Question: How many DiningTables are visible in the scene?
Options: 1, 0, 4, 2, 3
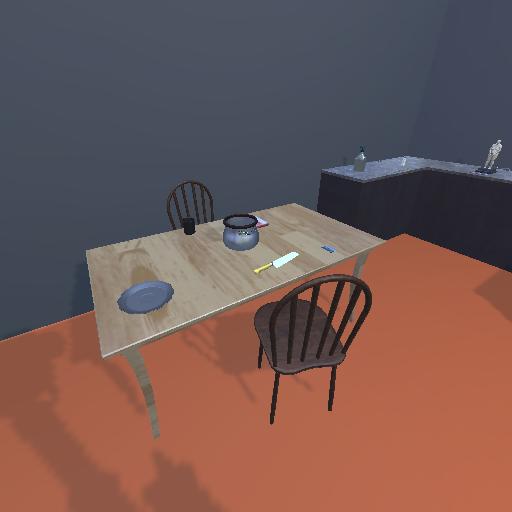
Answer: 1